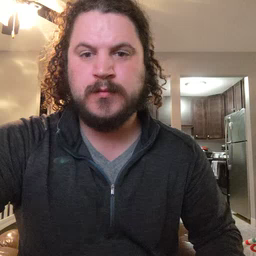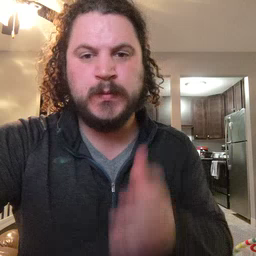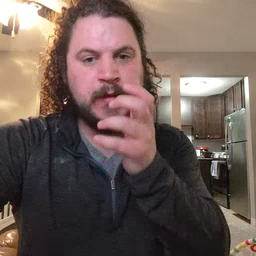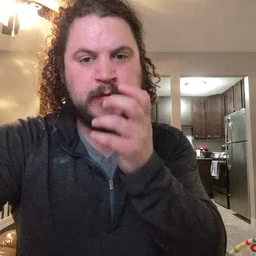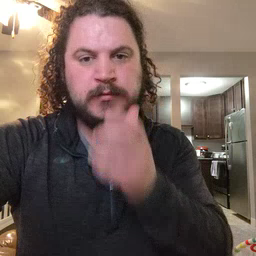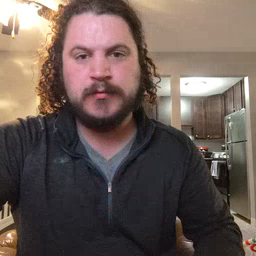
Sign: grass